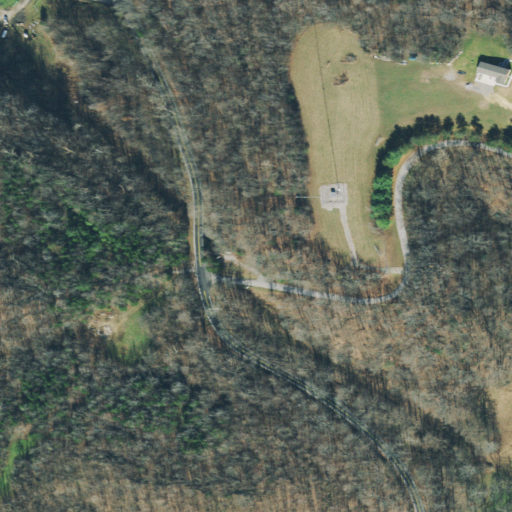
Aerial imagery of gap in Tennessee named McCollum Gap containing deciduous forest, open development, mixed forest, pasture, and low intensity development